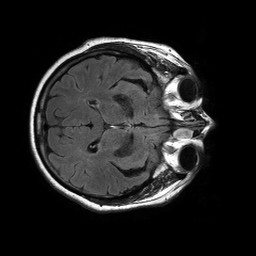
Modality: FLAIR
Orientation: axial
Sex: female
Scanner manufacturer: philips
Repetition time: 11 s
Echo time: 0.125 s